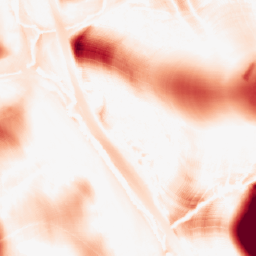
Category: morphological
Decomposition family: morphological
Decomposition parameters: operation: opening
size: 50
Upsampling method: nearest
Upsampling parameters: scale: 2
Upsampling scale: 2